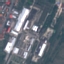
Land use / land cover class: Industrial